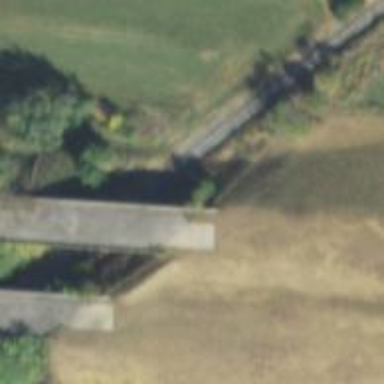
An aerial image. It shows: Track with grade 5 tracktype.